Interaction volume radius: 5 \u00c5
Interaction volume height: 30 \u00c5
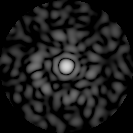
Disorder parameter: 0.8862